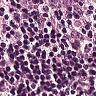
Metastatic tissue present: yes